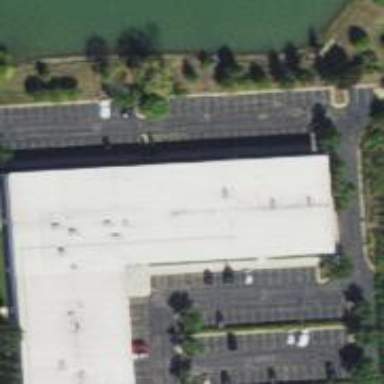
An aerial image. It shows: Industrial building.